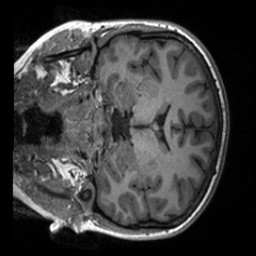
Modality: T1w
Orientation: coronal
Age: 21
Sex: female
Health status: healthy
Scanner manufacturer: siemens
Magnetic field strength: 3 T
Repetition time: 2 s
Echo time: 0.00232 s